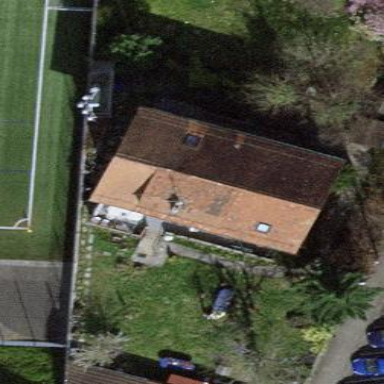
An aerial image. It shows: Garden enclosed by fence.